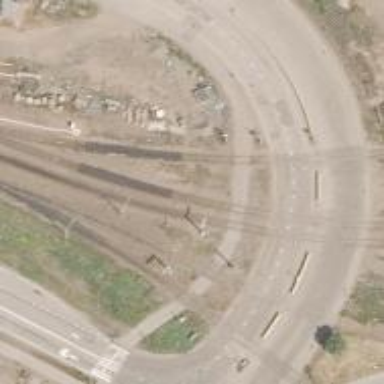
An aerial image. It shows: Railway crossing.